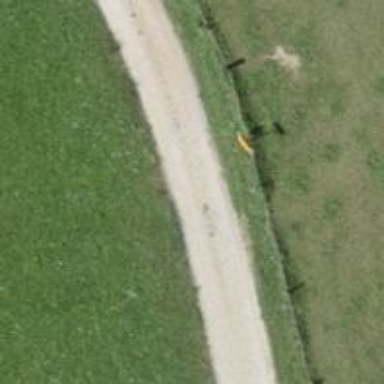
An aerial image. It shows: Pole with roofed pipeline marker.